Две правильные шестигранные призмы $A B C D E F$ и $A^{\prime} B^{\prime} C^{\prime} D^{\prime} E^{\prime} F^{\prime}$ из прозрачного материала сложены вплотную зачерненными гранями $D E$ и $D^{\prime} E^{\prime}$ (см. рисунок).  Остальные грани имеют просветляющее покрытие, т. е. на них не происходит отражения света. Грань $A B$ освещается широким параллельным пучком света, параллельным плоскости основания призмы. При некотором значении угла падения весь световой поток, попадающий на грань $A B$, выходит через грань $A^{\prime} B^{\prime}$ второй призмы.
Определить показатель преломления материала призм.
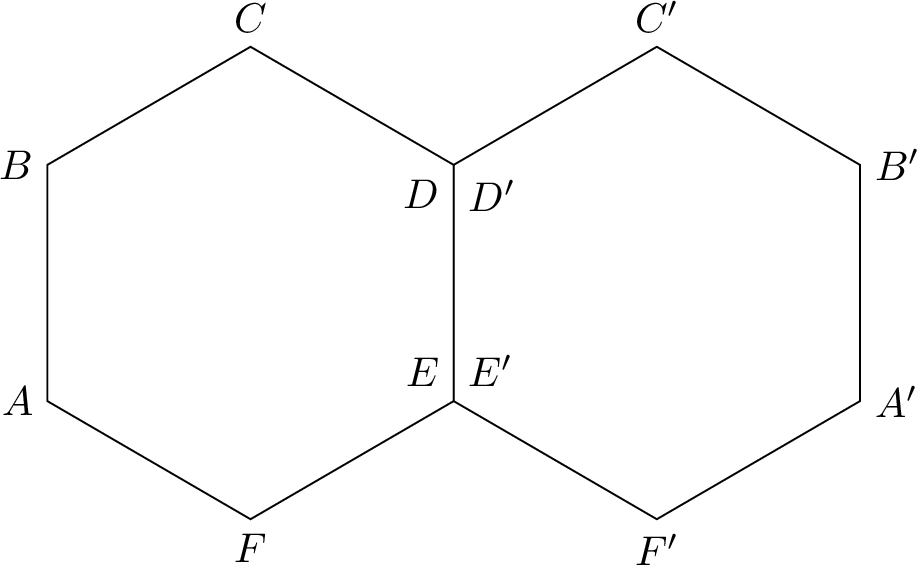
Ответ: $$ n=\frac{\sin \alpha}{\sin \beta}=\sqrt{3}. $$
Темы:
T, Оптика, Геометрическая оптика, Преломление, Необычная система, Всероссийские